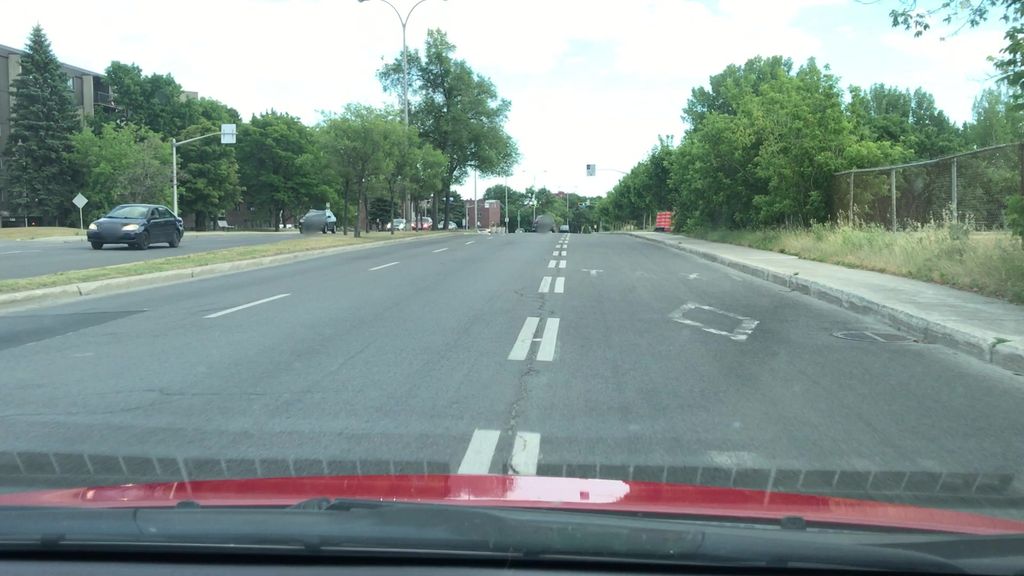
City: montreal